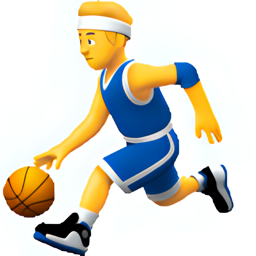
Name: person with ball
Emoji: ⛹
Group: People & Body
Sub-group: person-sport